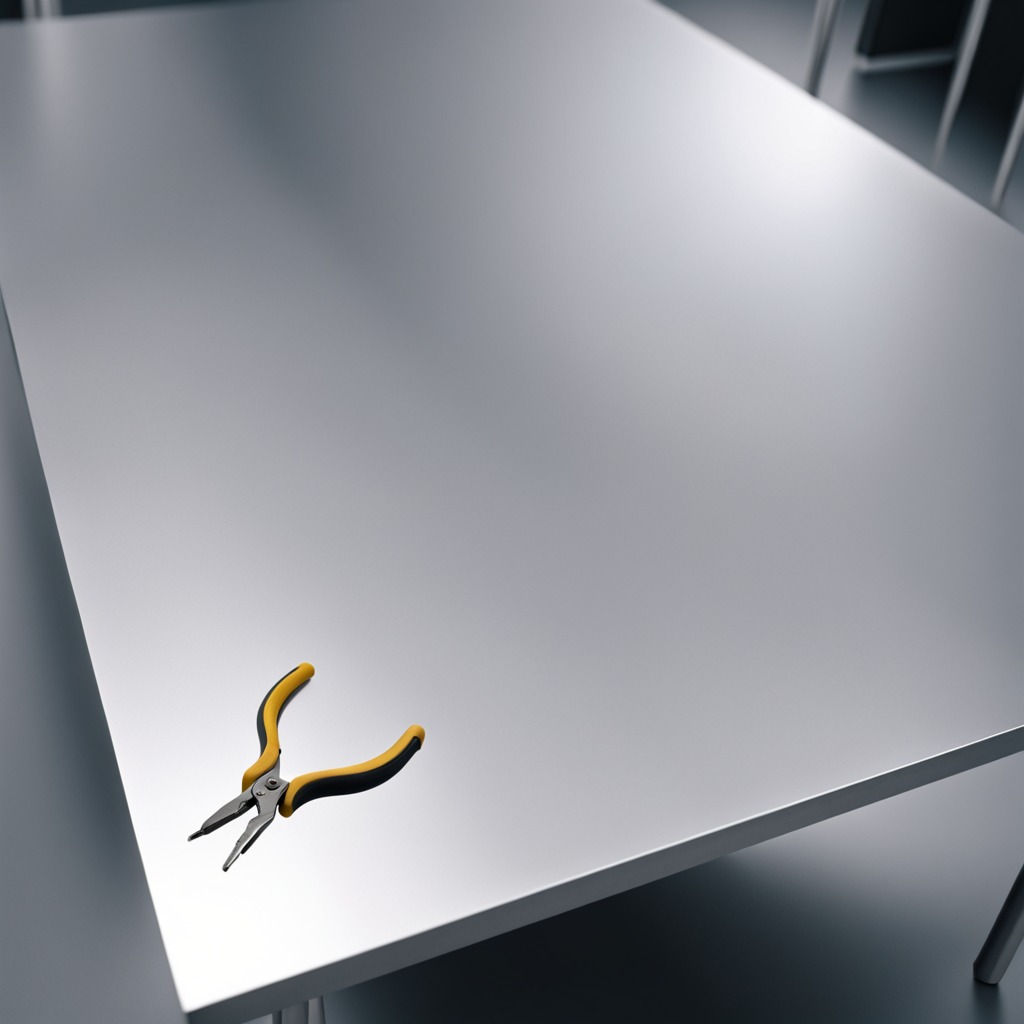
A plier is lying on a stainless steel table in a high-end prototyping lab.